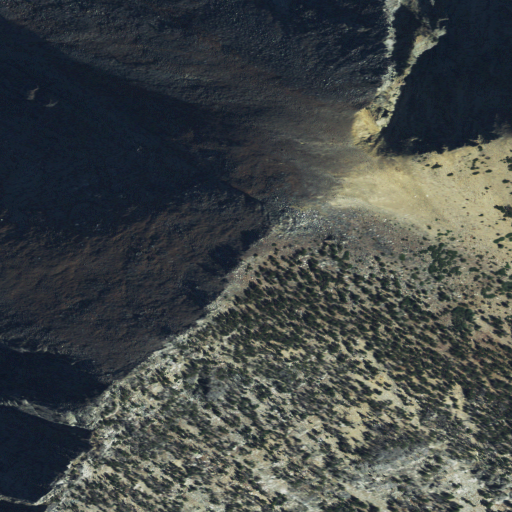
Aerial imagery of mountain in Montana named Manhead Mountain containing shrub, evergreen forest, grassland, and barren land